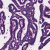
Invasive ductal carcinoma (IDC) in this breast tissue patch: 0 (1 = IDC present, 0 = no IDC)